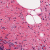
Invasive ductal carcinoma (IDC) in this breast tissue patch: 0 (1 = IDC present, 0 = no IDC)